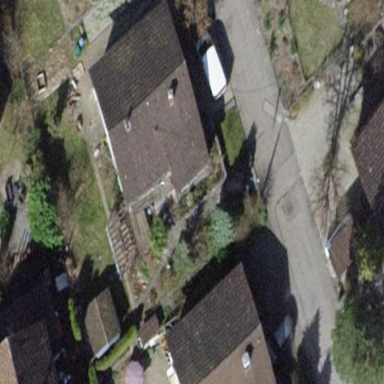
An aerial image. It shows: Detached building with gabled roof.